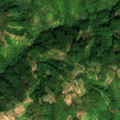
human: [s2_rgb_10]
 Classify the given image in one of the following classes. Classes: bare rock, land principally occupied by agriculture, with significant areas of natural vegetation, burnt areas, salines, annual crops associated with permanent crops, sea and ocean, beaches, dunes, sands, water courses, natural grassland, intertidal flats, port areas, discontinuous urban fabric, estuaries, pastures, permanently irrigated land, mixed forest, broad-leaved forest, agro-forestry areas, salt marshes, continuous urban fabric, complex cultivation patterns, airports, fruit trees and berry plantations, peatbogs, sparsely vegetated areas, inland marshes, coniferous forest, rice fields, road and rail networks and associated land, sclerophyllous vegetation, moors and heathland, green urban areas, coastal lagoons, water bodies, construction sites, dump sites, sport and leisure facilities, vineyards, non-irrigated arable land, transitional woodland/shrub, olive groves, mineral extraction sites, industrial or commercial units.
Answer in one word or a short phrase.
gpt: land principally occupied by agriculture, with significant areas of natural vegetation, broad-leaved forest